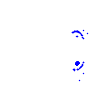
Particle: pion